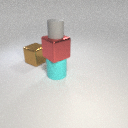
large red metal cube below small gray rubber cylinder